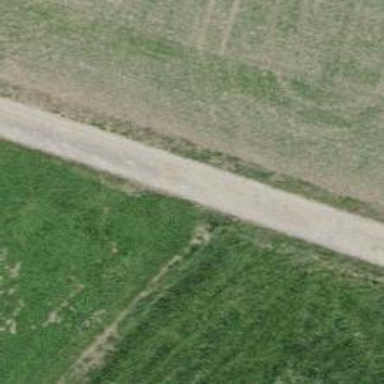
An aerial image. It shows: Asphalt track with grade1 tracktype.